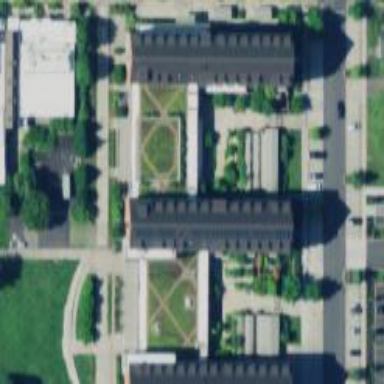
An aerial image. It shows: Dormitory building.